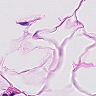
Metastatic tissue present: no